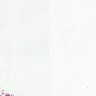
Metastatic tissue present: no